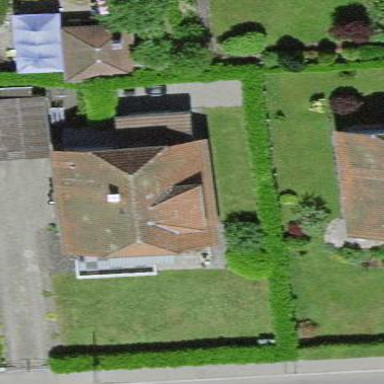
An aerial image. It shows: Residential building.